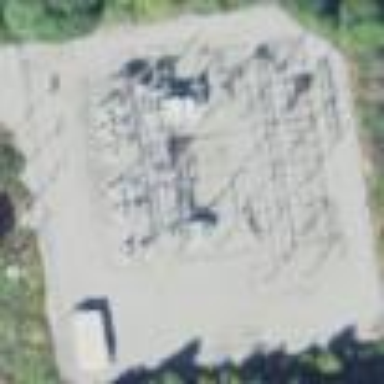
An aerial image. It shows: Distribution level power substation enclosed by fence.